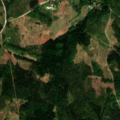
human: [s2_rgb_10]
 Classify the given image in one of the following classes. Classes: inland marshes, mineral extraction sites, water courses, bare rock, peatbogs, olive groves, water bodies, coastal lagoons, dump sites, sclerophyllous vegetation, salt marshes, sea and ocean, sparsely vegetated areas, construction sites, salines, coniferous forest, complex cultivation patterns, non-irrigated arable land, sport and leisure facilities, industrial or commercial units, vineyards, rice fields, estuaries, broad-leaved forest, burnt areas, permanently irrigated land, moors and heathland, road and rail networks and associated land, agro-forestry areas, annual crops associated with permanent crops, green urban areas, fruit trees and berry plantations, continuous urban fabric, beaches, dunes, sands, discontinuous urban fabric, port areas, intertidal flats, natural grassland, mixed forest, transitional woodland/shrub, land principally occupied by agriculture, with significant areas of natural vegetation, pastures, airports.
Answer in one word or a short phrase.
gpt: coniferous forest, mixed forest, transitional woodland/shrub